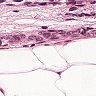
Metastatic tissue present: yes